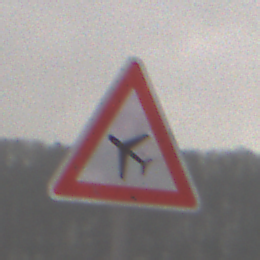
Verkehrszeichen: FlugbetriebRechts
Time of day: Midday
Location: Outdoor (Nature)
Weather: Overcast
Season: Winter
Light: Natural